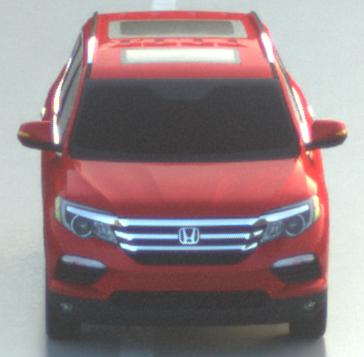
Make: Honda
Model: Pilot
Detailed model: 3
Model produced from: 2015
Model produced until: 2022
Doors: 5
Color: red
Road condition: wet road
Daytime: sunrise or sunset
Contrast: low contrast